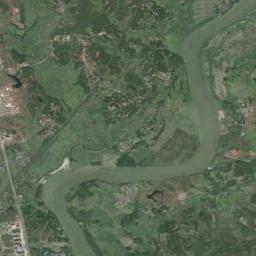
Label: river